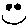
Label: smiley face